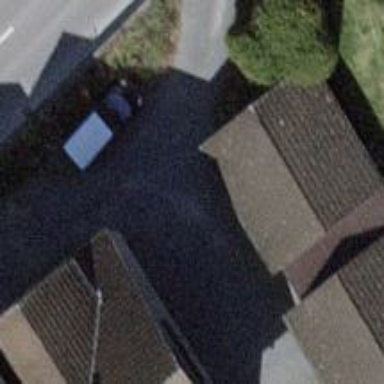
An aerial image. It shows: Group of garages.